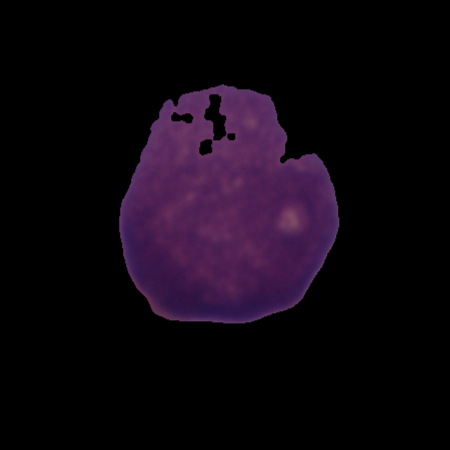
Label: cancer